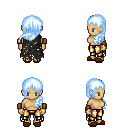
a pixel art fantasy rpg character, female body template, human, tanned skin, black tattered cape, gold greaves, white cyan left-swept hairstyle, leather bracers, brown slippers, four views (front, back, left, right), 2x2 character sprite sheet, small pixel art, hard edges, no anti-aliasing